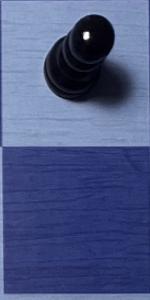
Label: Empty